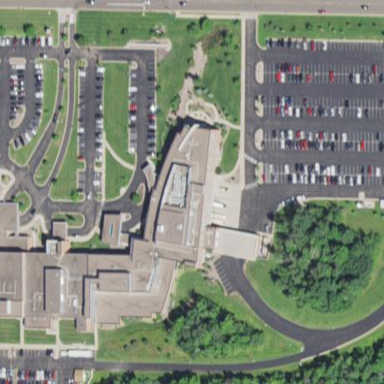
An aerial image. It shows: Hospital building.